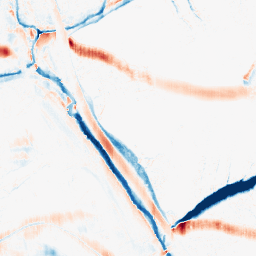
Category: morphological
Decomposition family: morphological_ellipse
Decomposition parameters: operation: average
width: 20
height: 5
Upsampling method: quadratic
Upsampling parameters: scale: 8
Upsampling scale: 8